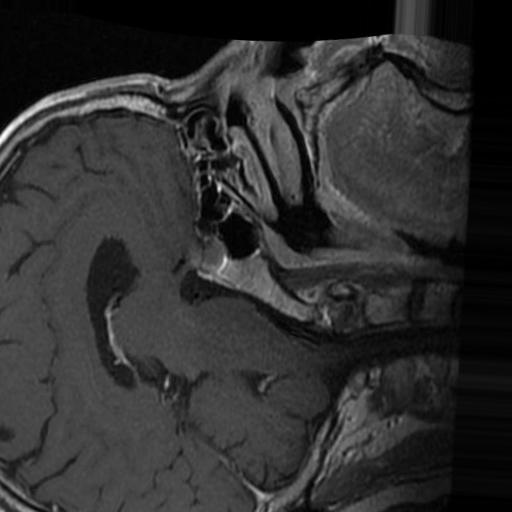
Label: brain_tumor